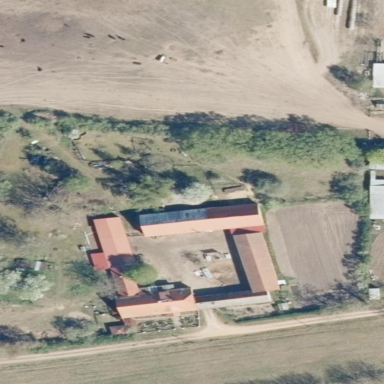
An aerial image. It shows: Farmyard area.